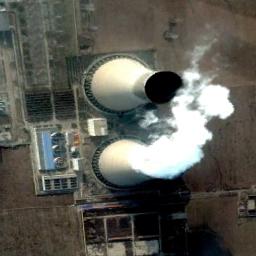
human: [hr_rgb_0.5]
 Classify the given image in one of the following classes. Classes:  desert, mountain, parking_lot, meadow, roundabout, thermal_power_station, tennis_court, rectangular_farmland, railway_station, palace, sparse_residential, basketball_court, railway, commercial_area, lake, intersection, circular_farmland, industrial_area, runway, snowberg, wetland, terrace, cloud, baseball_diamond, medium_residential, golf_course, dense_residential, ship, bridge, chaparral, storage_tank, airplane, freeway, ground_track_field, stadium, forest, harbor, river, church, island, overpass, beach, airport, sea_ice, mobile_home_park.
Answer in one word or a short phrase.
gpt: thermal_power_station